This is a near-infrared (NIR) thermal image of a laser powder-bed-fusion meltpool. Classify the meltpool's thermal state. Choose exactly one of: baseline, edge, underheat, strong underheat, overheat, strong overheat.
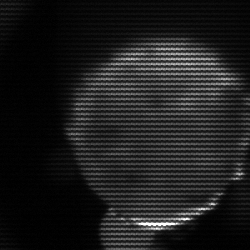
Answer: edge